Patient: sex F, age 56
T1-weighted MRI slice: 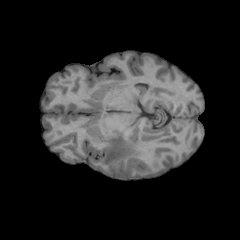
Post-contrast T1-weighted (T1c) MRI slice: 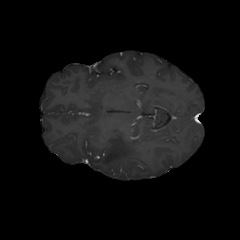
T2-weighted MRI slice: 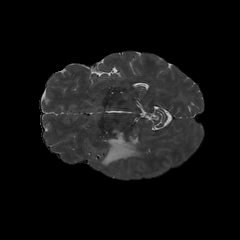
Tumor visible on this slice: yes
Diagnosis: Glioblastoma, IDH-wildtype
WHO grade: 4